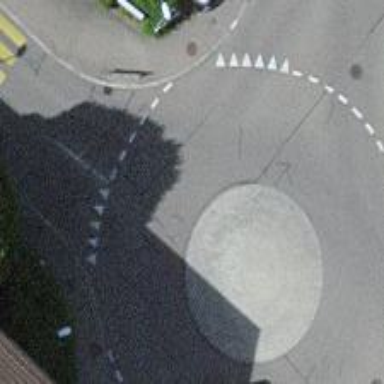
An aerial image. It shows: Residential road with asphalt surface leading to roundabout. There is separate sidewalk along the road.